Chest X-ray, PA view. Patient: 73 years old, sex M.
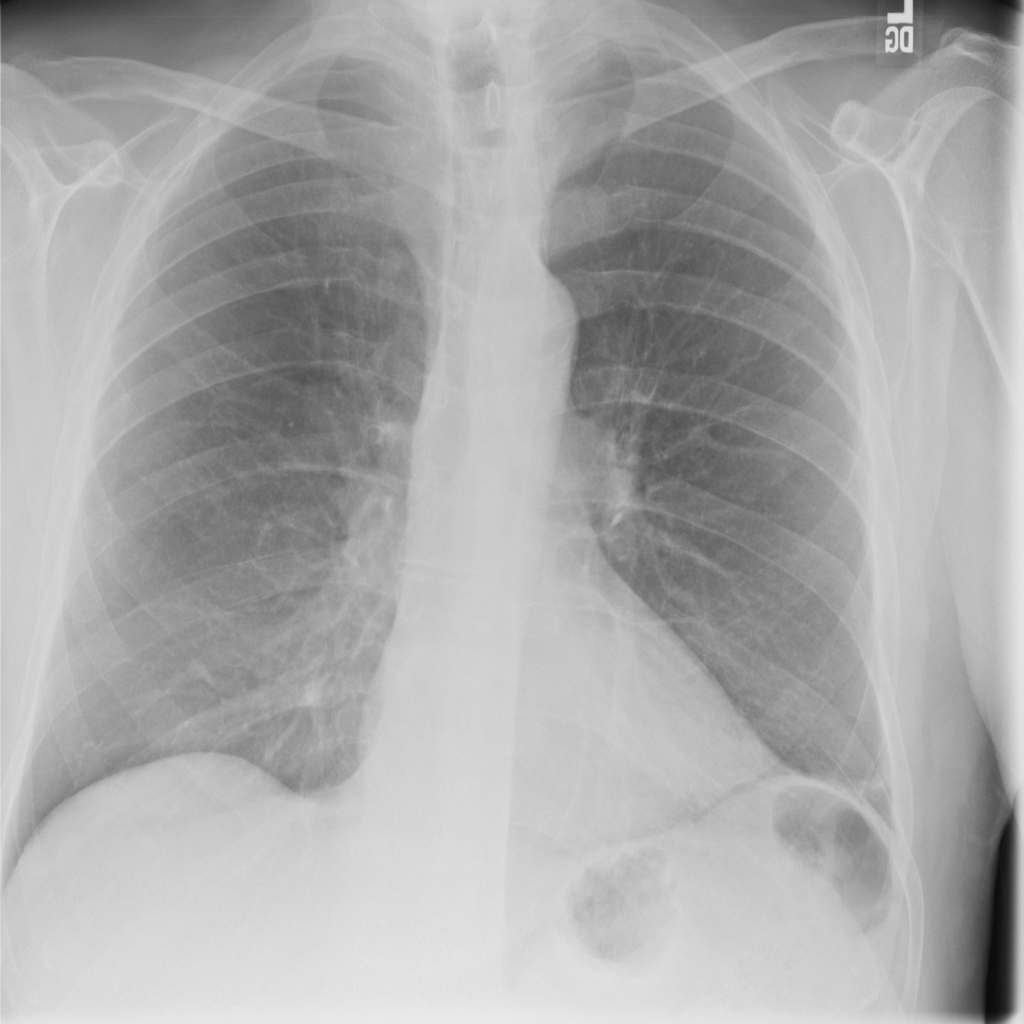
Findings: No Finding